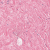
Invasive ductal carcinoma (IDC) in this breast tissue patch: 0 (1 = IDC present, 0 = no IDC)